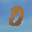
Label: 0